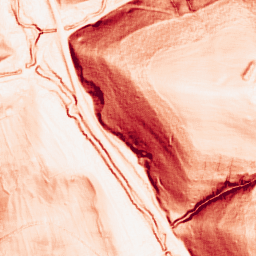
Category: morphological
Decomposition family: morphological_gradient
Decomposition parameters: size: 3
shape: square
Upsampling method: sinc_hamming
Upsampling parameters: scale: 2
kernel_size: 8
Upsampling scale: 2